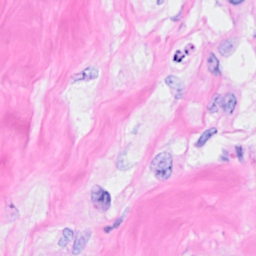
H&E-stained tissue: Breast